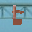
Label: 5